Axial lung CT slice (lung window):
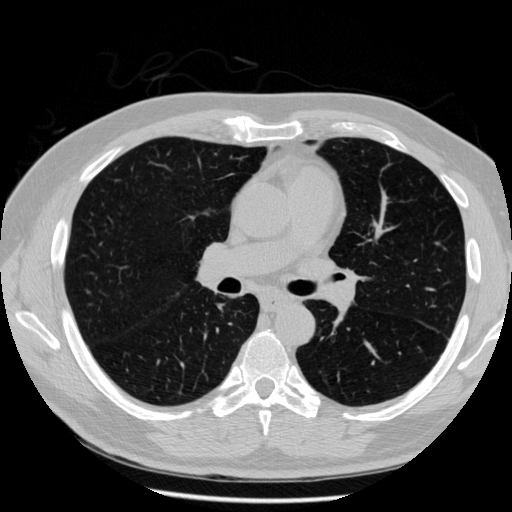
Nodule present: no